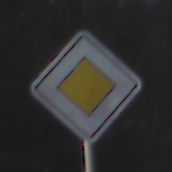
Verkehrszeichen: Vorfahrtsstrasse
Umgebung: Outdoor, Nature
Tageszeit: MorningAfternoon
Wetter: Overcast
Licht: Natural
Jahreszeit: Winter
Kontrast: LowContrast